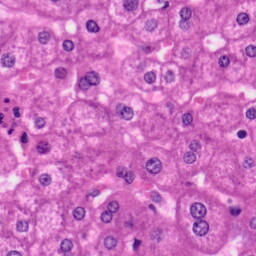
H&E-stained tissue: Liver